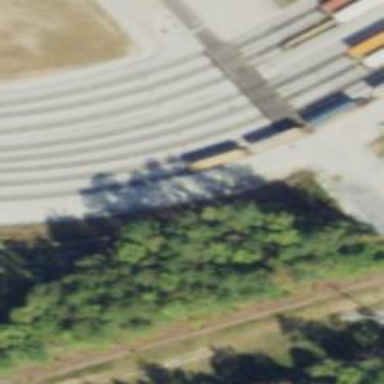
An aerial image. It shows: Wedge is used for the railway derail.